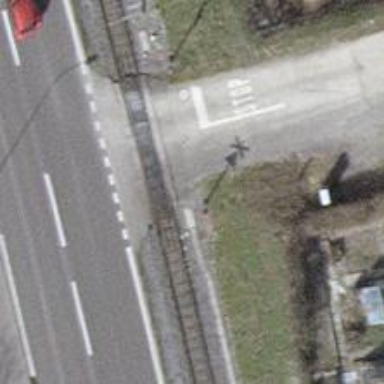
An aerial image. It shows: Level crossing with lights on the railway.